Field crop: maize
Growth stage: 2
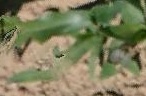
Species: maize